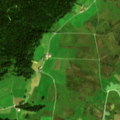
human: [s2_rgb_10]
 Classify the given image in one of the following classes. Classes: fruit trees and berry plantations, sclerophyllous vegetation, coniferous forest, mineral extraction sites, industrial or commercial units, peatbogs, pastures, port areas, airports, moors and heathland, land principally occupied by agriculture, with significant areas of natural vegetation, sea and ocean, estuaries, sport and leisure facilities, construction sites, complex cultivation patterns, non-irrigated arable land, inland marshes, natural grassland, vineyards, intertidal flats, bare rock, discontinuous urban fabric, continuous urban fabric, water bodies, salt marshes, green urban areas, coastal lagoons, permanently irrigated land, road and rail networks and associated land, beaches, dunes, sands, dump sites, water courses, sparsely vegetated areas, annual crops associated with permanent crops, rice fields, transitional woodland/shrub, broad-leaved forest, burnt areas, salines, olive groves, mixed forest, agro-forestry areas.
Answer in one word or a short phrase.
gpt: complex cultivation patterns, coniferous forest, inland marshes